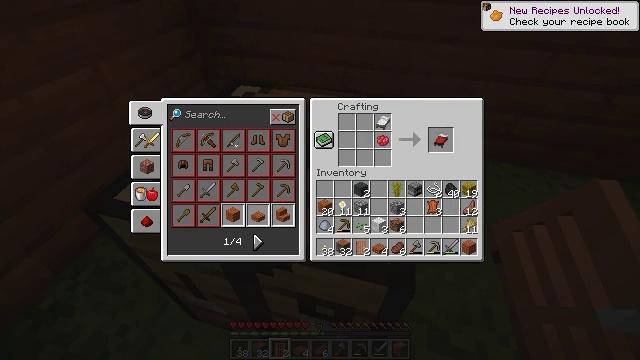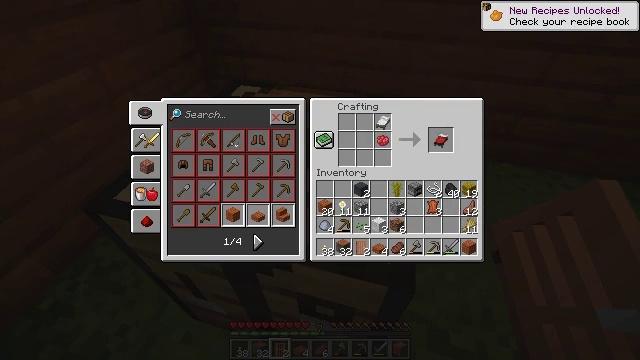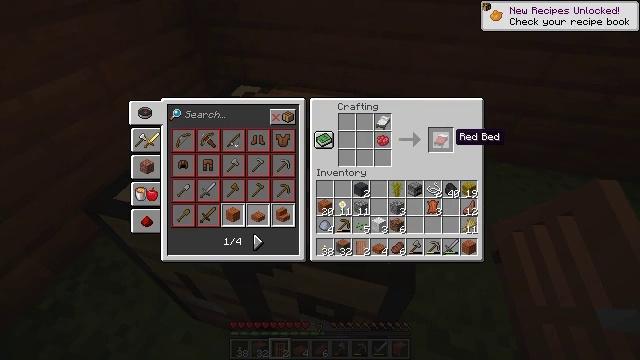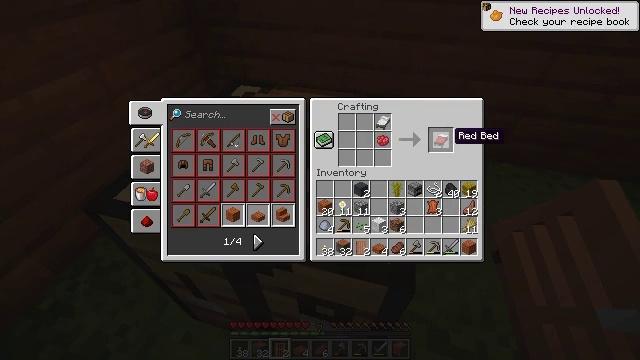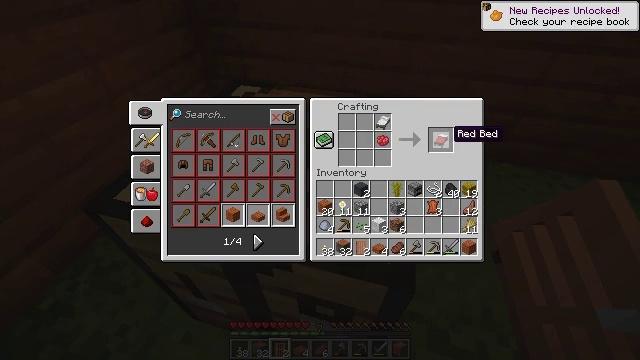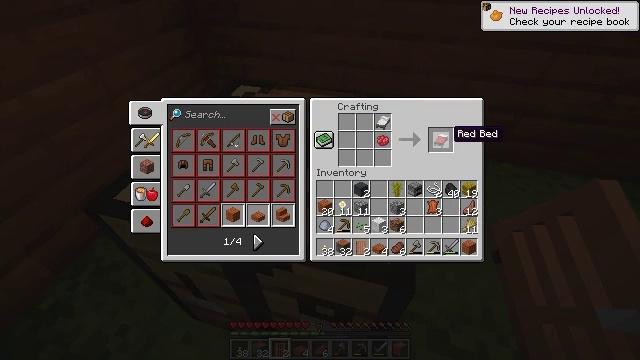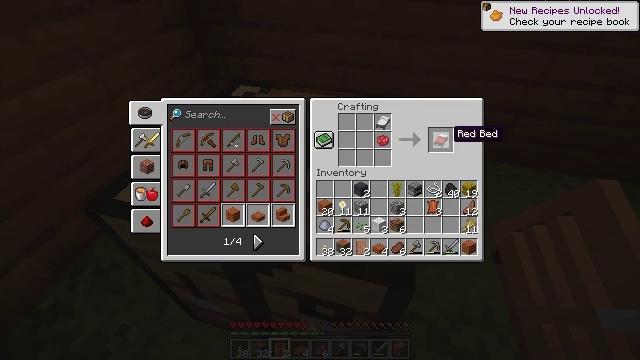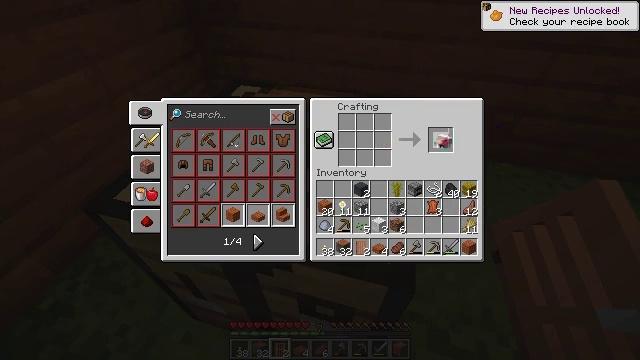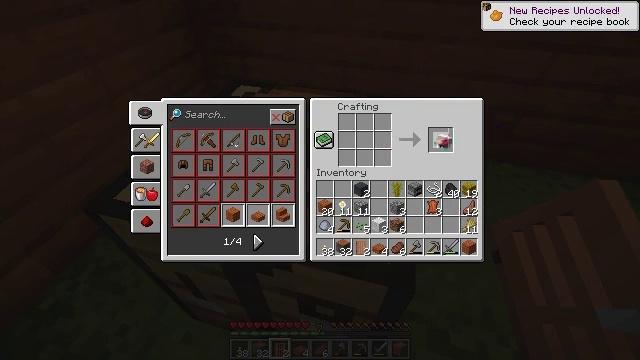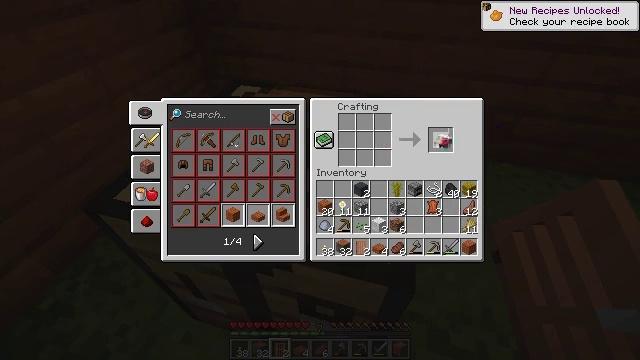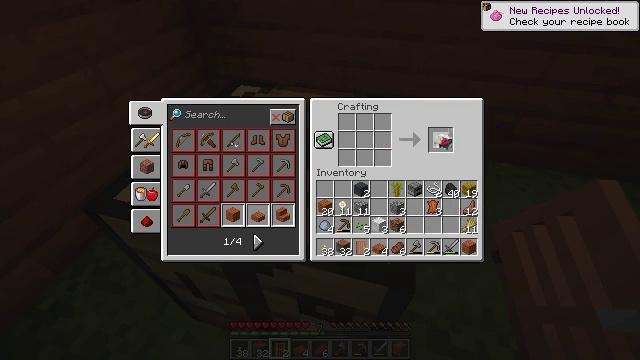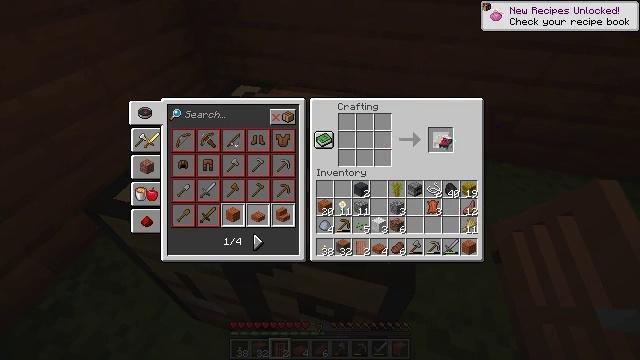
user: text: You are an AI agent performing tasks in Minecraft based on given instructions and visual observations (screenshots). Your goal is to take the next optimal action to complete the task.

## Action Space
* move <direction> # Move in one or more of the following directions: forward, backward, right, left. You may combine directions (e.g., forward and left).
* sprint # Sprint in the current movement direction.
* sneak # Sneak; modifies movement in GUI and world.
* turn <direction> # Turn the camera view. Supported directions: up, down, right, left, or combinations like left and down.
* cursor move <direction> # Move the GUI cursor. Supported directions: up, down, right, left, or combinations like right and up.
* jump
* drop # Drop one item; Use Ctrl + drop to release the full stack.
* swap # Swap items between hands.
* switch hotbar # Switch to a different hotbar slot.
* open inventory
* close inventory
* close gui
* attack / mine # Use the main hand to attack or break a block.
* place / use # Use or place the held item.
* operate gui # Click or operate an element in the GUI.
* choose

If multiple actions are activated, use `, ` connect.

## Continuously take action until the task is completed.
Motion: motion action
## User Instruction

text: Open a crafting table, using wool and planks to craft a red bed.
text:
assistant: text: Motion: no_op
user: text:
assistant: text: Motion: no_op
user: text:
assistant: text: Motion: no_op
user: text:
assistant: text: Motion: no_op
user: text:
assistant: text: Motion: no_op
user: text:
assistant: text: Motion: no_op
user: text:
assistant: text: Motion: operate gui
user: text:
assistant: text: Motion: operate gui
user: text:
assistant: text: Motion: operate gui
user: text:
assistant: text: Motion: operate gui
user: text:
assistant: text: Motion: no_op
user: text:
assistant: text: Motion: no_op